Question: I'm having serious troubles implementing Jcrop. I'll show the code regarding Jcrop implementation:
'''
$("#crop-mini").Jcrop({
onChange : updatePositions,
onSelect : updatePositions,
boxWidth : 500,
boxHeight : 400,
keySupport : false,
setSelect : [0, 0, 999999, 999999],
minSize : [10, 10]
});
'''
Where #crop-mini is the '' tag containing the image. 'updatePositions' is just a function that... updates the selection positions. Pretty straightforward:
'''
function updatePositions(coords)
{
$(".x").val(coords.x);
$(".y").val(coords.y);
$(".w").val(coords.w);
$(".h").val(coords.h);
};
'''
I upload an image, write its url into the '' tag, fire a fancybox and call JCrop. However, when I resize the selection box, boom, this glitch appears:

It looks like the selected content shows the same image being deformed from positions 'coords.y' ('coords' is the current selection position) to 'coords.h+coords.y', and from '0' to 'coords.w'. If I put the selection touching the left corner, you would see the whole image.
By the way, cropping works as expected, and the real coordinates are being passed, so I happen to think that . Did I do anything wrong?
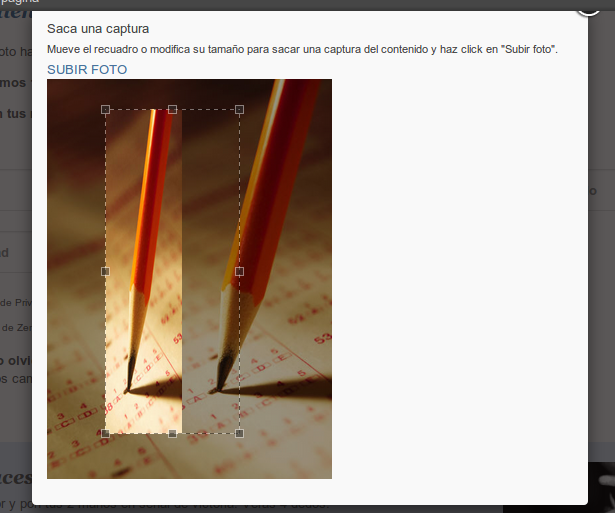
Answer: This happens when you have 'max-width' set in your css:
'''
img {
max-width: 100%
}
'''
Just add the following rule to fix it:
'''
.image-version img {
max-width: none;
}
'''
Where '.image-version' is a css class of the element wrapping '' with id '#crop-mini'.